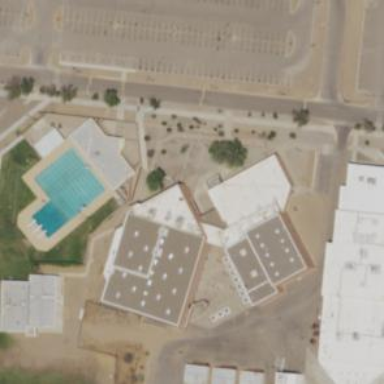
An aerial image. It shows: School building.